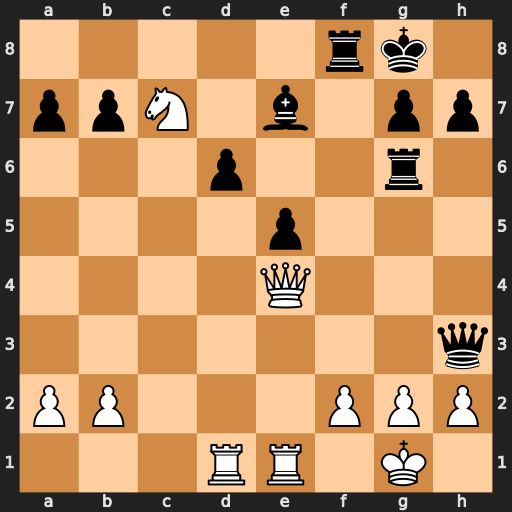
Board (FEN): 5rk1/ppN1b1pp/3p2r1/4p3/4Q3/7q/PP3PPP/3RR1K1
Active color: w
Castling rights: -
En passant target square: -
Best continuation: Qxg6 Qxh2+ Kxh2